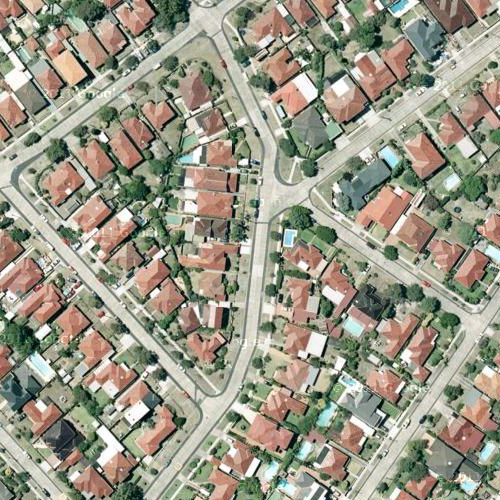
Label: sydney